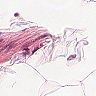
Metastatic tissue present: no